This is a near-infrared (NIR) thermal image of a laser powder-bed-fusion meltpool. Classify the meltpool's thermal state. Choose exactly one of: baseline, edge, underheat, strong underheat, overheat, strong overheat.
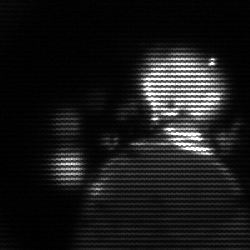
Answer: edge